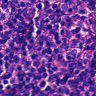
Metastatic tissue present: no